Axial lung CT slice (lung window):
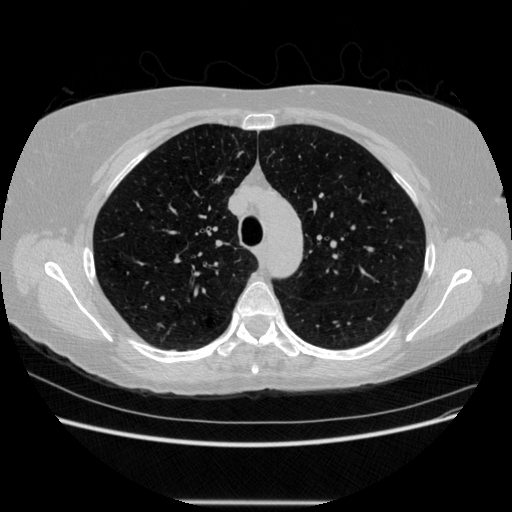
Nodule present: no